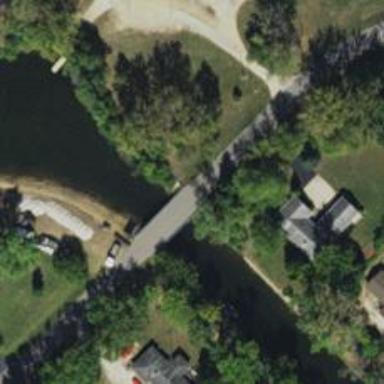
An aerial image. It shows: Residential road with bridge.